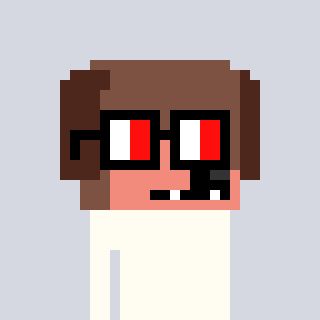
a pixel art character with square glasses with black frames and red eyes, a dog-shaped head and a grayscale-colored body on a cool background